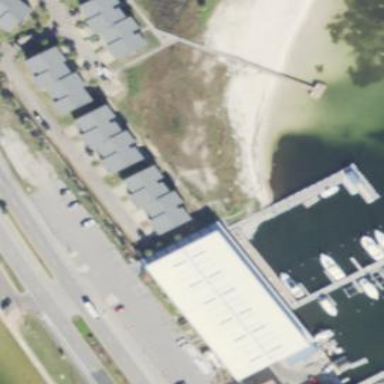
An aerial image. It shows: Marina on leisure land.